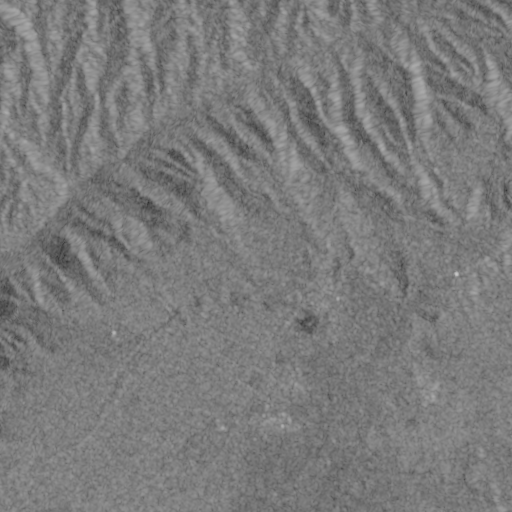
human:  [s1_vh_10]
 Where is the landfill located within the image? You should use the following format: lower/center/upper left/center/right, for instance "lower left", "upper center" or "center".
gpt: The landfill is located in the center of the image.
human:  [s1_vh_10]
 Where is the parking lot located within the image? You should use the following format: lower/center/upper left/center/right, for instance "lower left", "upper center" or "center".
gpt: The parking lot is located in the center of the image.
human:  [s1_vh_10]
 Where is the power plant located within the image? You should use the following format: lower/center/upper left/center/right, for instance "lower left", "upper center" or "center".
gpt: There is no power plant in the image.

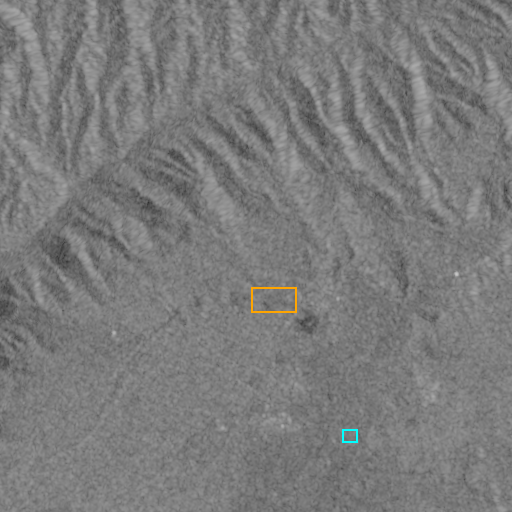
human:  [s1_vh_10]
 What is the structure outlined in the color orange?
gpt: The structure outlined in orange is a crop field.
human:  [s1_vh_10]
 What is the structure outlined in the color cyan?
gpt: The structure outlined in cyan is a park.
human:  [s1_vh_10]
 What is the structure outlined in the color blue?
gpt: There is no blue outline.